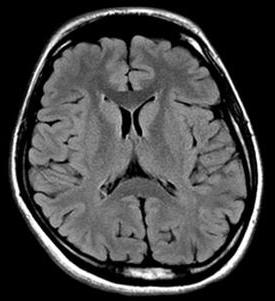
Label: notumor